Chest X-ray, PA view. Patient: 32 years old, sex M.
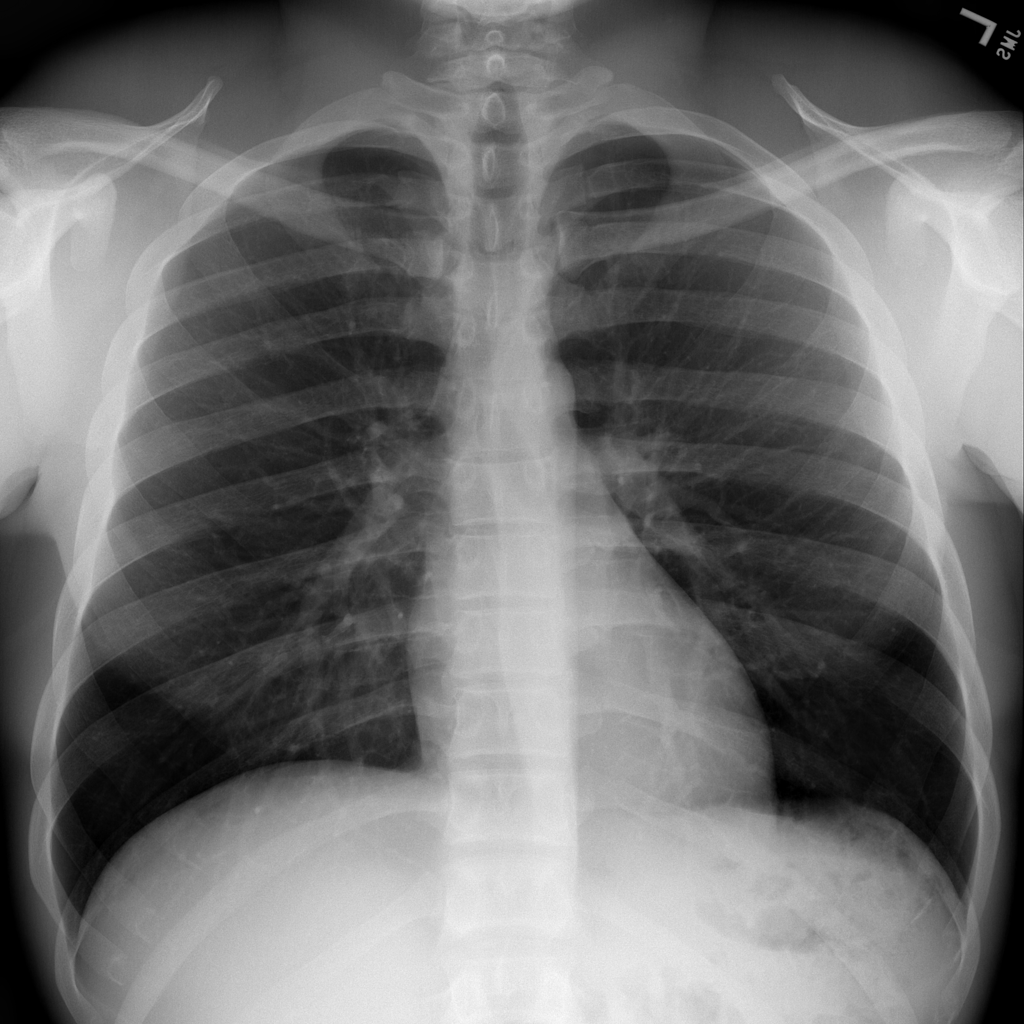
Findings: No Finding